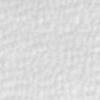
Label: no_change